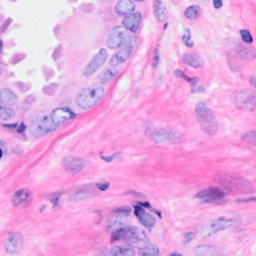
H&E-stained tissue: Breast